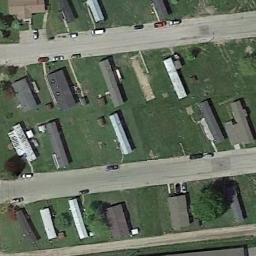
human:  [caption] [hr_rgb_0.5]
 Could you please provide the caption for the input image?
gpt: There are three rows of mobile homes .

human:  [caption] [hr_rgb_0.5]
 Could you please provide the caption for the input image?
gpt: The mobile home park has some mobile homes on the grass and some roads go through the mobile home park .

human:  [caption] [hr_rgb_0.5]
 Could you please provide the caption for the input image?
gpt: The mobile home park is on the grass next to the road .

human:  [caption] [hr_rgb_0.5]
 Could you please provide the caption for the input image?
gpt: There are many buildings of different shapes and sizes in the mobile home parks .

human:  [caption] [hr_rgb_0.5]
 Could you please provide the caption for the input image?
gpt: There are some buildings on green lawns on the mobile home park .